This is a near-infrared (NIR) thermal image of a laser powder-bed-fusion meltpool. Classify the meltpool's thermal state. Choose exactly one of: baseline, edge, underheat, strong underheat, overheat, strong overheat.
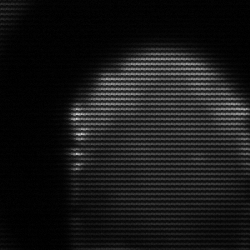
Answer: edge